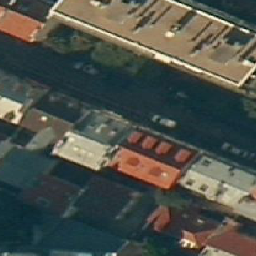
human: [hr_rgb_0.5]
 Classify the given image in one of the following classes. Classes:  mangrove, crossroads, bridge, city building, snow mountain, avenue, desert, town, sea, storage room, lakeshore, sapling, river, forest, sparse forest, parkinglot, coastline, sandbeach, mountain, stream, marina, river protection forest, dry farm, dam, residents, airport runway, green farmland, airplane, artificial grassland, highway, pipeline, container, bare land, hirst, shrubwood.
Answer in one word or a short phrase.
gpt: city building